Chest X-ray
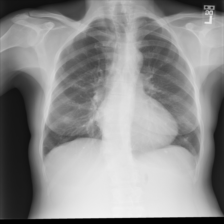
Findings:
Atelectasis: negative
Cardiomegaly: negative
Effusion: negative
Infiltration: negative
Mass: negative
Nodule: negative
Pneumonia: negative
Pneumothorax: negative
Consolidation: negative
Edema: negative
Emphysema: negative
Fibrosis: negative
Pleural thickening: negative
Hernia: negative